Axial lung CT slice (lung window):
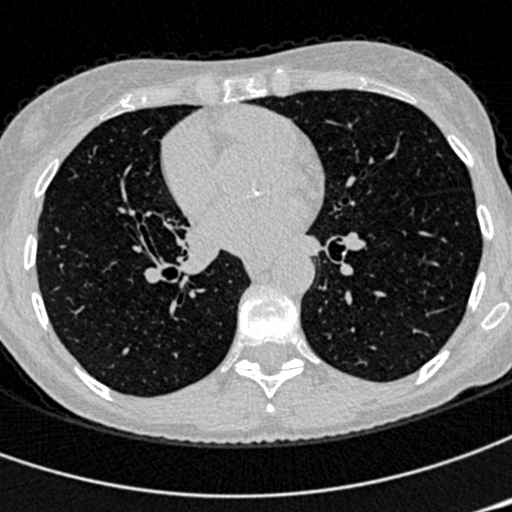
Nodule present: no